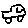
Label: car